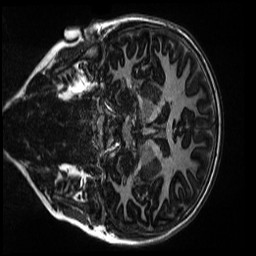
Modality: MP2RAGE
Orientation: coronal
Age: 10
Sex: male
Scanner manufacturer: siemens
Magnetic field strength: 3 T
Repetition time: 4 s
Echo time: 0.00303 s